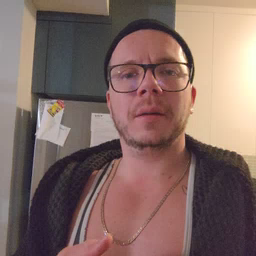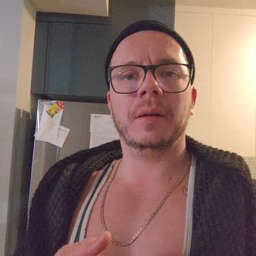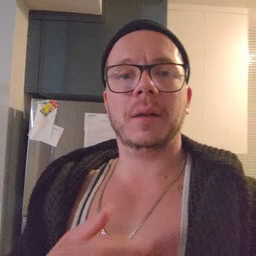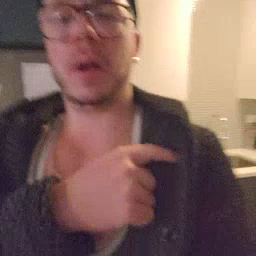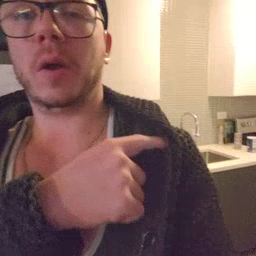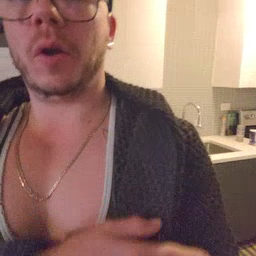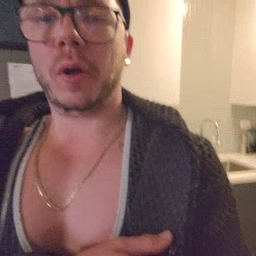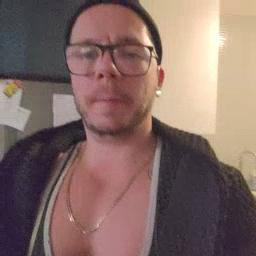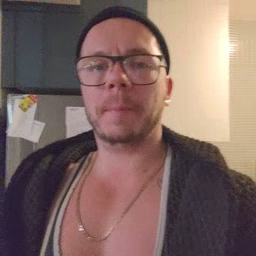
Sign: arm